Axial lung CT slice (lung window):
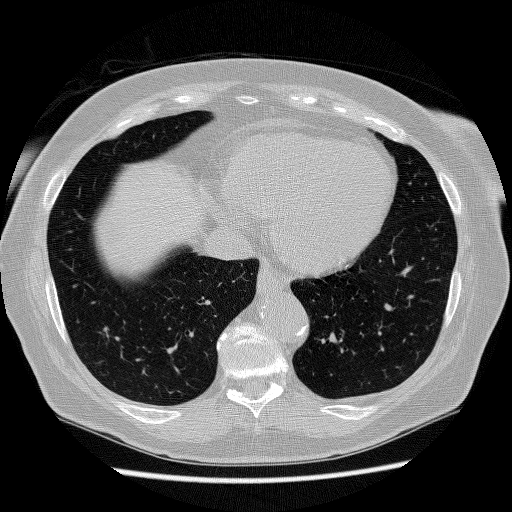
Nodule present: no